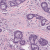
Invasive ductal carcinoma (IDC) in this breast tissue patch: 1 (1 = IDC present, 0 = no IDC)